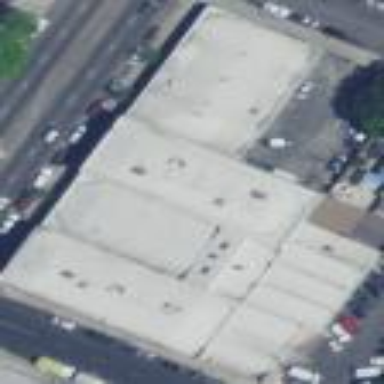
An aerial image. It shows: Industrial building.